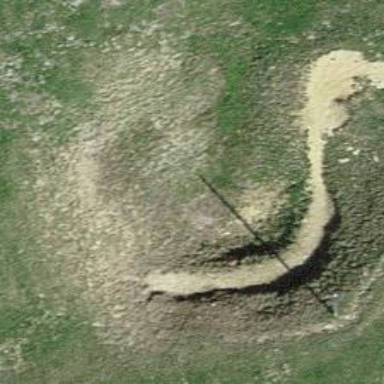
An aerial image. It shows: Sinkhole in the natural landscape.